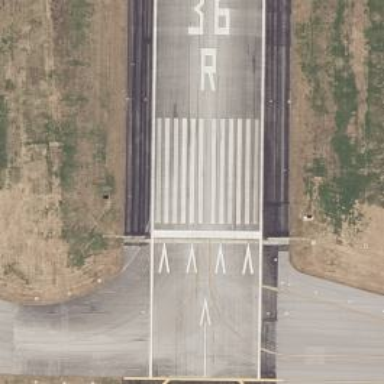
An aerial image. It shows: Runway surface made of asphalt at airport.